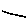
Label: line